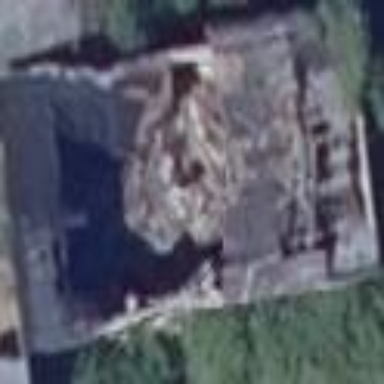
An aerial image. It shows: Ruins of building.